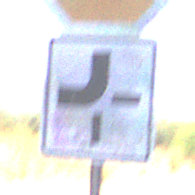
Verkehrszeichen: VerlaufVorfahrtsstrasse2
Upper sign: Stop
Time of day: Midday
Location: Roofed (Underpass)
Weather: Clear
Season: NotSpecified
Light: Natural